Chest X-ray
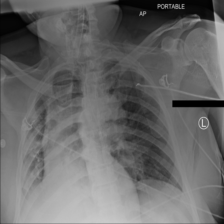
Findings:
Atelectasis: negative
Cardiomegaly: negative
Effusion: negative
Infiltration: negative
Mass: negative
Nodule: negative
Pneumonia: negative
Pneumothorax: negative
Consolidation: negative
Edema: negative
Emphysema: negative
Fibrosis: negative
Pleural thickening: negative
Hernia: negative